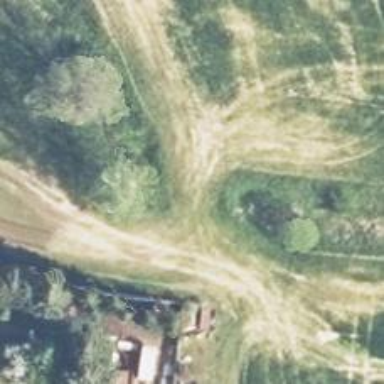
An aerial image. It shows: Dirt track road with grade 4 tracktype.